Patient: sex M, age 66
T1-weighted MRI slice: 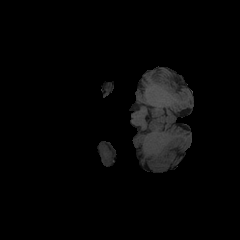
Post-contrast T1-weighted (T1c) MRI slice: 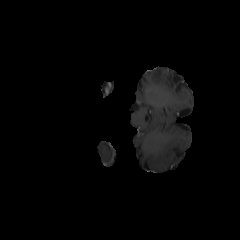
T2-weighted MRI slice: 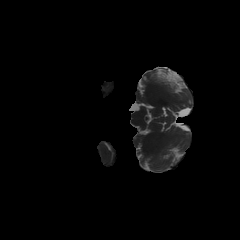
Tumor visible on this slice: no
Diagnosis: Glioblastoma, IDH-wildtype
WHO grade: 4